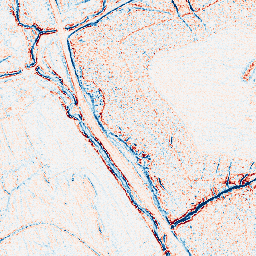
Category: edge_preserving
Decomposition family: bilateral
Decomposition parameters: d: 5
sigma_color: 75
sigma_space: 25
Upsampling method: nearest
Upsampling parameters: scale: 2
Upsampling scale: 2